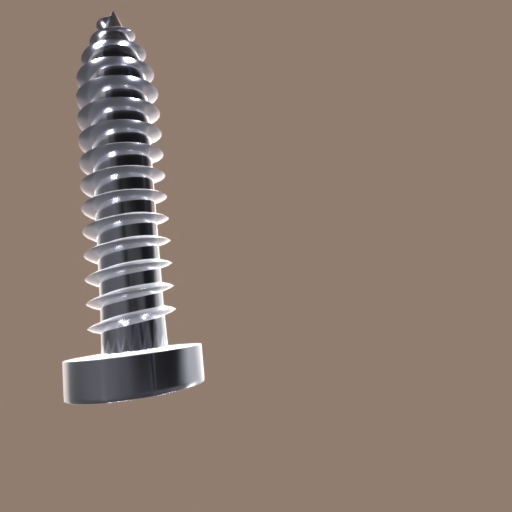
Label: screw